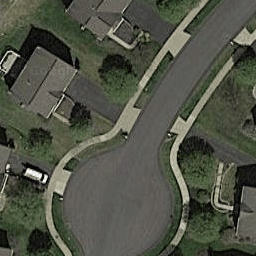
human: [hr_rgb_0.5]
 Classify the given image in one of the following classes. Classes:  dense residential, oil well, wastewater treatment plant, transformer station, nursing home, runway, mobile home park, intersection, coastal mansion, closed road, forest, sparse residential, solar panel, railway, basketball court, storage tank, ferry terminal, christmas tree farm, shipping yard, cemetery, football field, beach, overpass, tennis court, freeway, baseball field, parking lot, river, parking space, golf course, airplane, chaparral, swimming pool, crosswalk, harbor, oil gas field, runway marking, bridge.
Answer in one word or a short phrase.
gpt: closed road